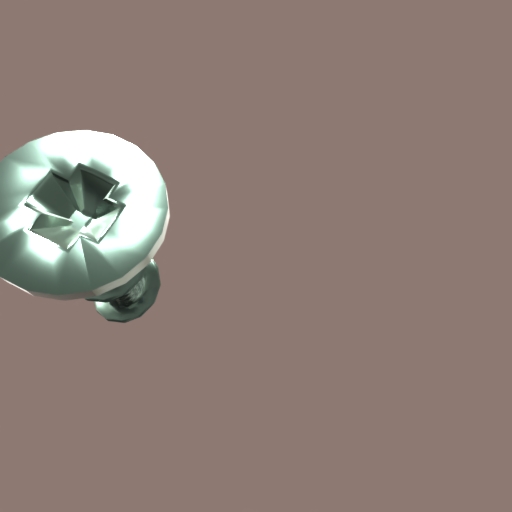
Label: screw